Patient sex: M
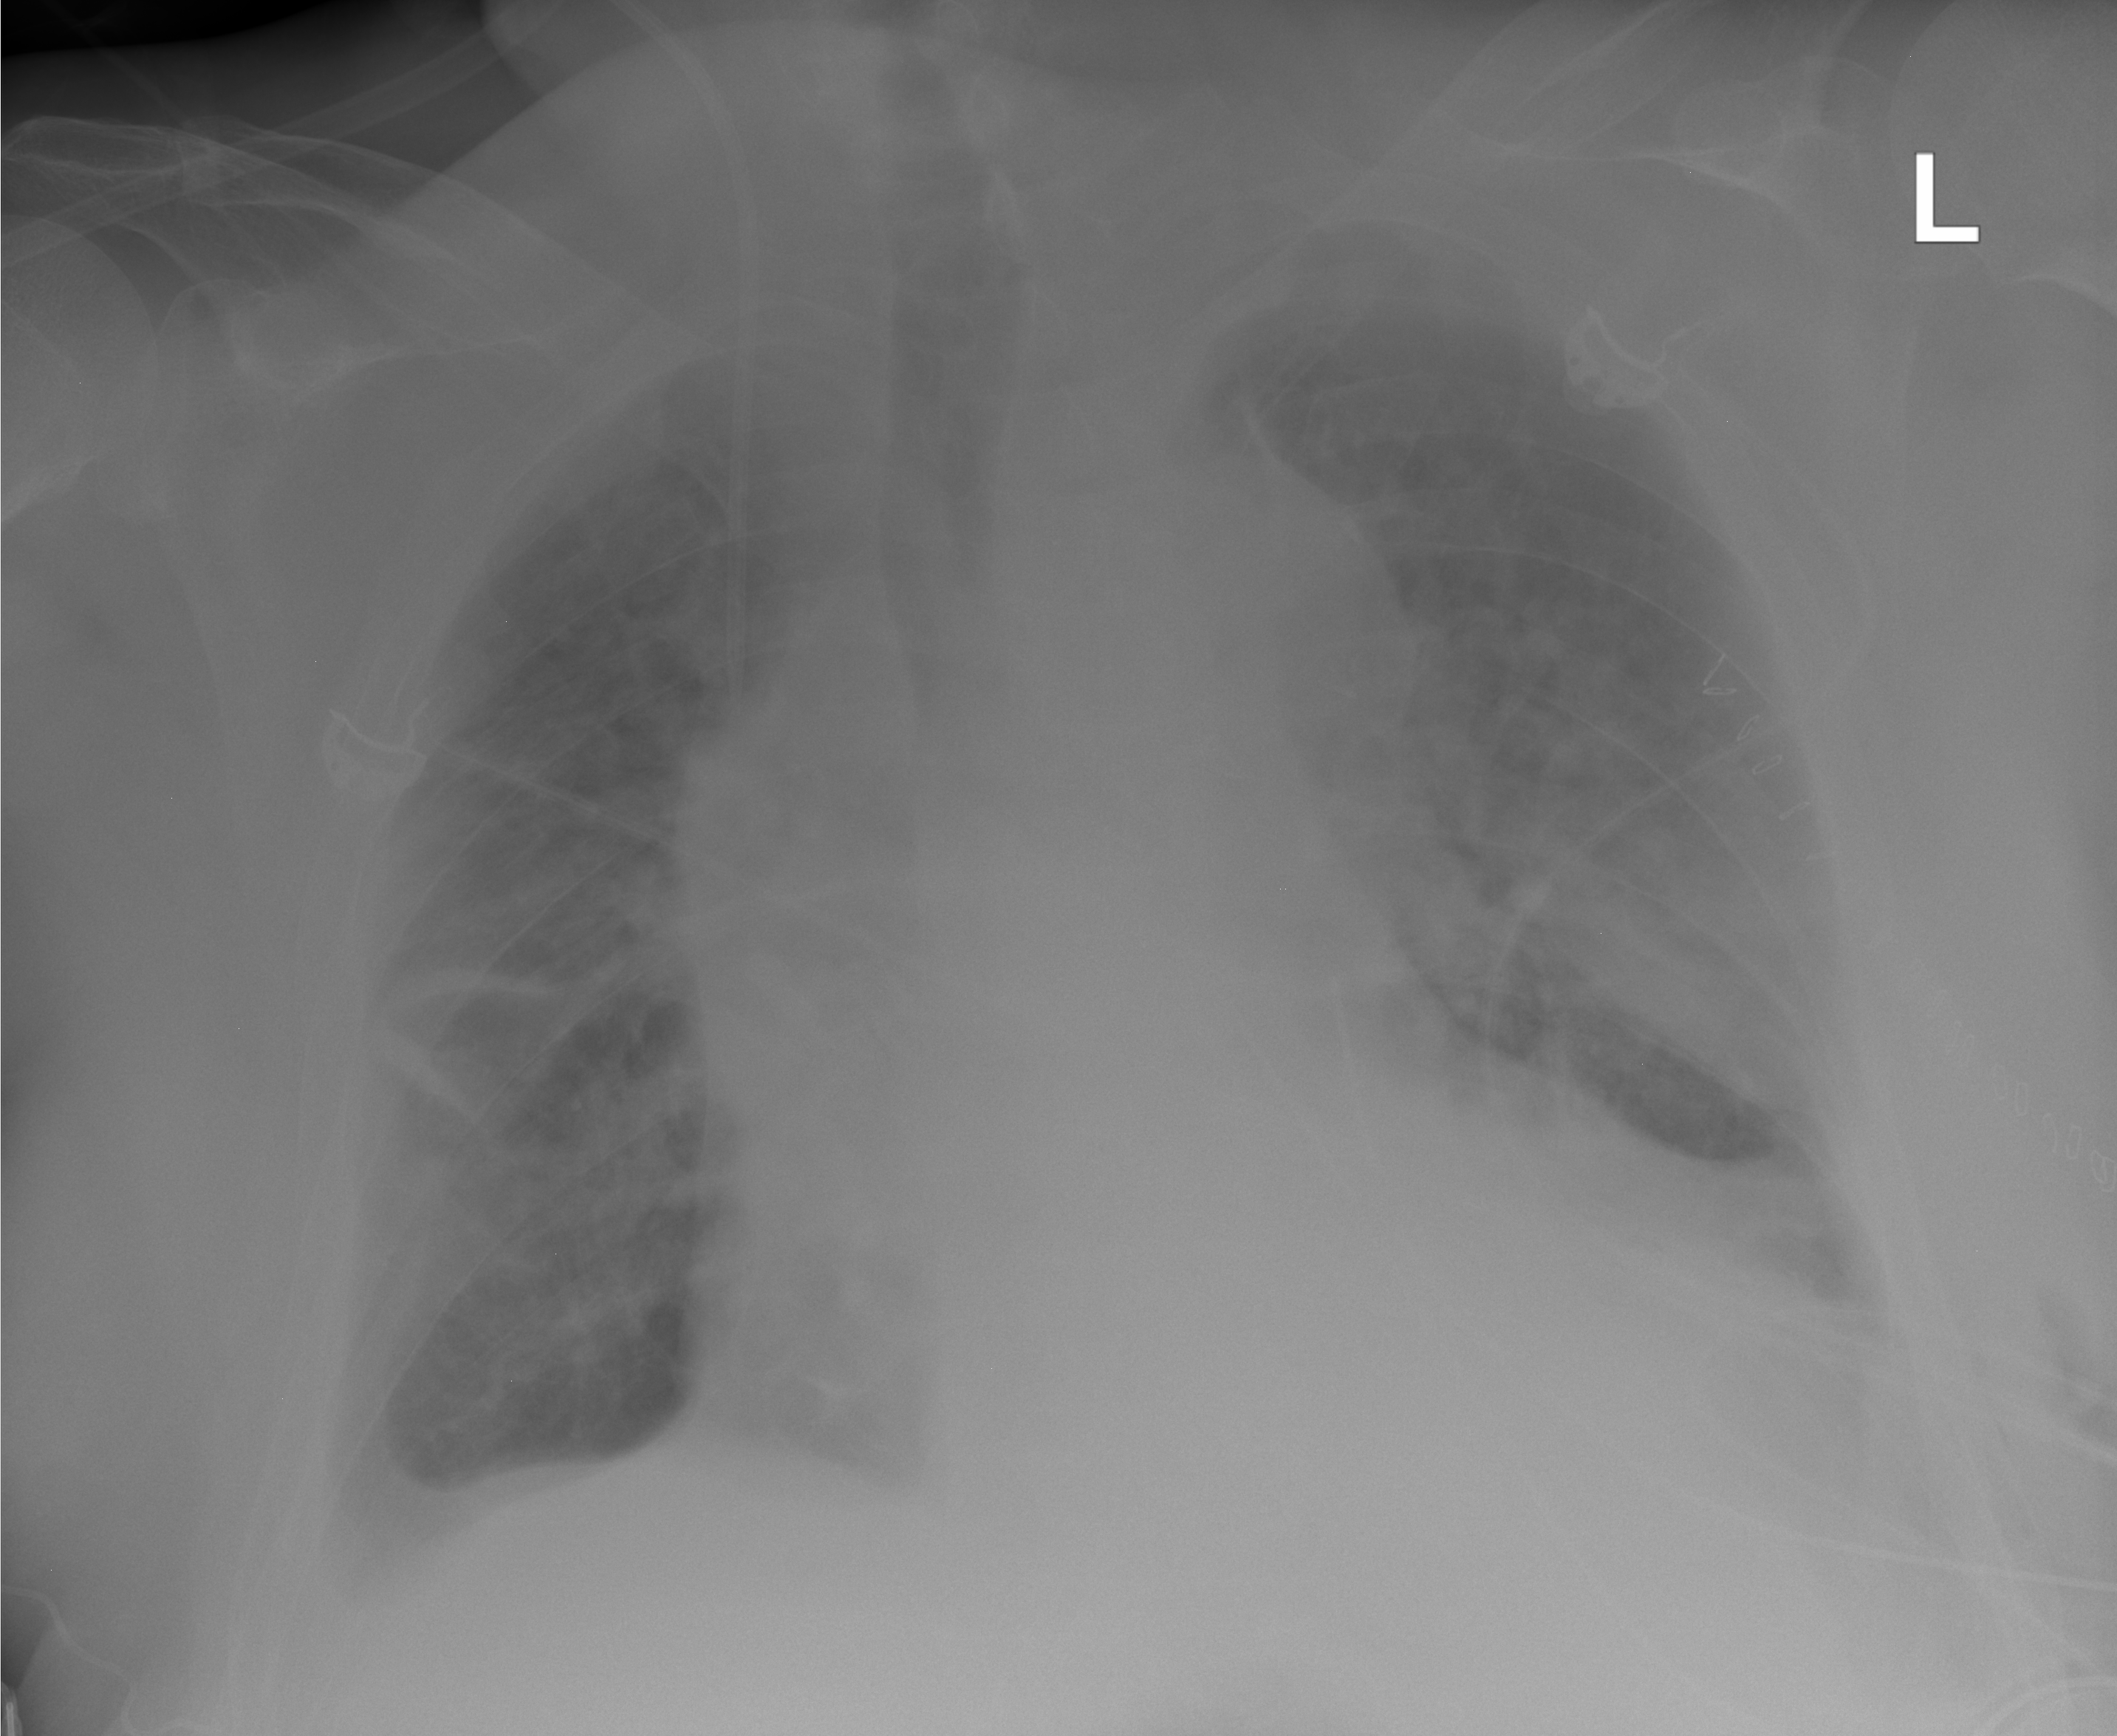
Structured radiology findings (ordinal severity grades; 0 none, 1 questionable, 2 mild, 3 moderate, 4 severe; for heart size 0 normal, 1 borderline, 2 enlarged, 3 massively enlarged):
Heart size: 2
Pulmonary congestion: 2
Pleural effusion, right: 2
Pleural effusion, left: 2
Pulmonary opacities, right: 2
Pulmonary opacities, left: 3
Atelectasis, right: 2
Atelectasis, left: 2